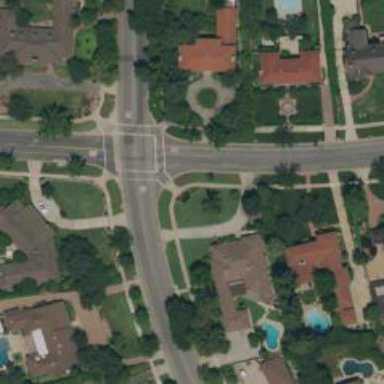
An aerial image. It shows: Road with stop sign.